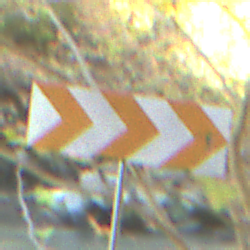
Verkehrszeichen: RichtungstafelnInKurvenGrossLinks
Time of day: Midday
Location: Outdoor (Urban)
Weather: Clear
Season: NotSpecified
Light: Natural